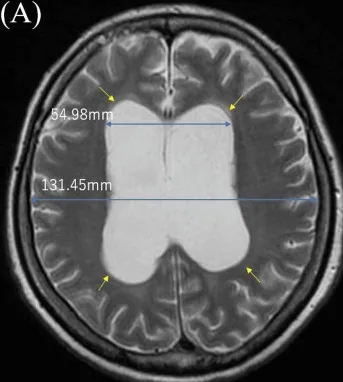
The results of brain MRI. . (A) T2-weighted brain MRI showed enlarged lateral ventricles (yellow arrowheads). Evans index (the ratio of the maximum width of the frontal horns of the lateral ventricles and the maximal internal diameter of the skull; blue two-way arrows) was 0.42 (normal-pressure hydrocephalus (NPH) criterion; >0.3).
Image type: radiology (mri)